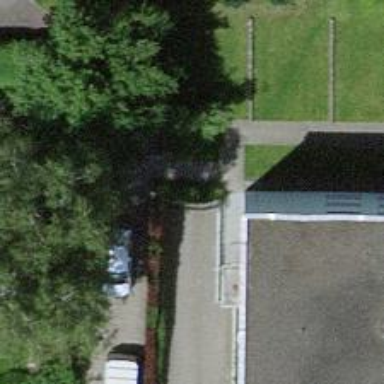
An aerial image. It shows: Group of garages.